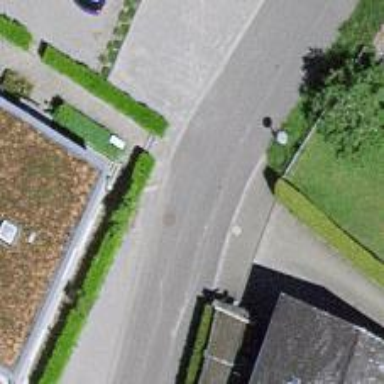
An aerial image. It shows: Smooth asphalt road in residential area.